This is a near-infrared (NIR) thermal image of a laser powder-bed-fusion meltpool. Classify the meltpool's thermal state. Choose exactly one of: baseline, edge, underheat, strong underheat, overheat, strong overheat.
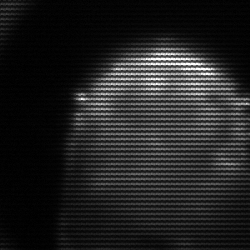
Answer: edge